Interaction volume radius: 10 \u00c5
Interaction volume height: 10 \u00c5
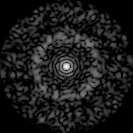
Disorder parameter: 0.8407